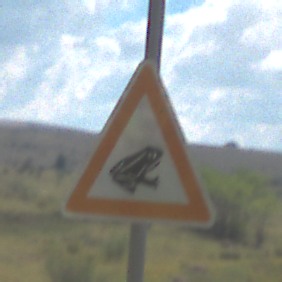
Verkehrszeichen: AmphibienwanderungLinks
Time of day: Midday
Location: Outdoor (Nature)
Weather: PartlyCloudy
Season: Autumn
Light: Natural